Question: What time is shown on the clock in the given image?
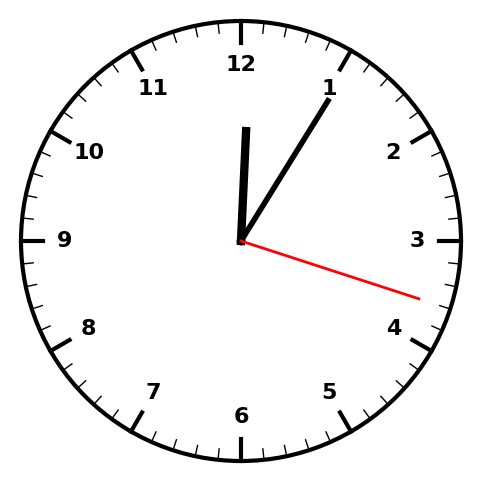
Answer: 12:05:18